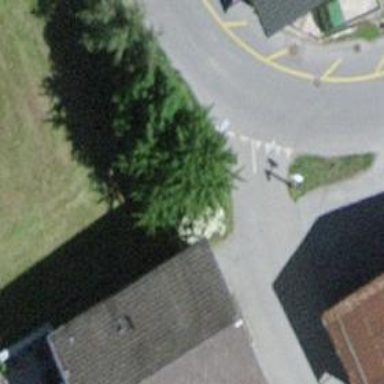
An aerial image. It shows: Bus stop with platform for public transport.